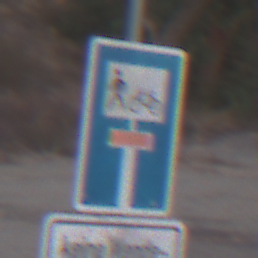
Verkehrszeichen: SackgasseRadverkehrFussgaengerDurchlaessig
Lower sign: HinweisGeaenderteVorfahrtVerkehrsfuehrungVerkehrsregelung3
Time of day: SunriseSunset
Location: Outdoor (Suburban)
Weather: PartlyCloudy
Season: NotSpecified
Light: Natural